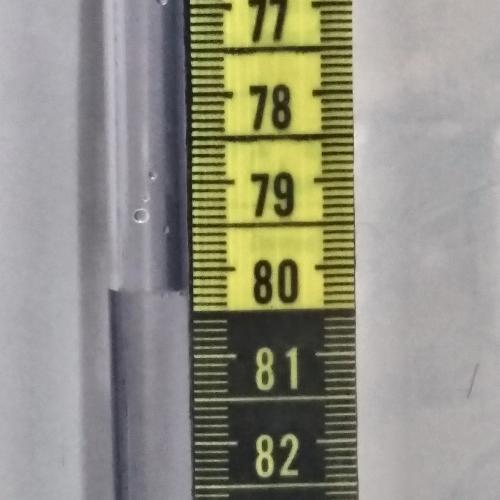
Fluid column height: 80.2 cm